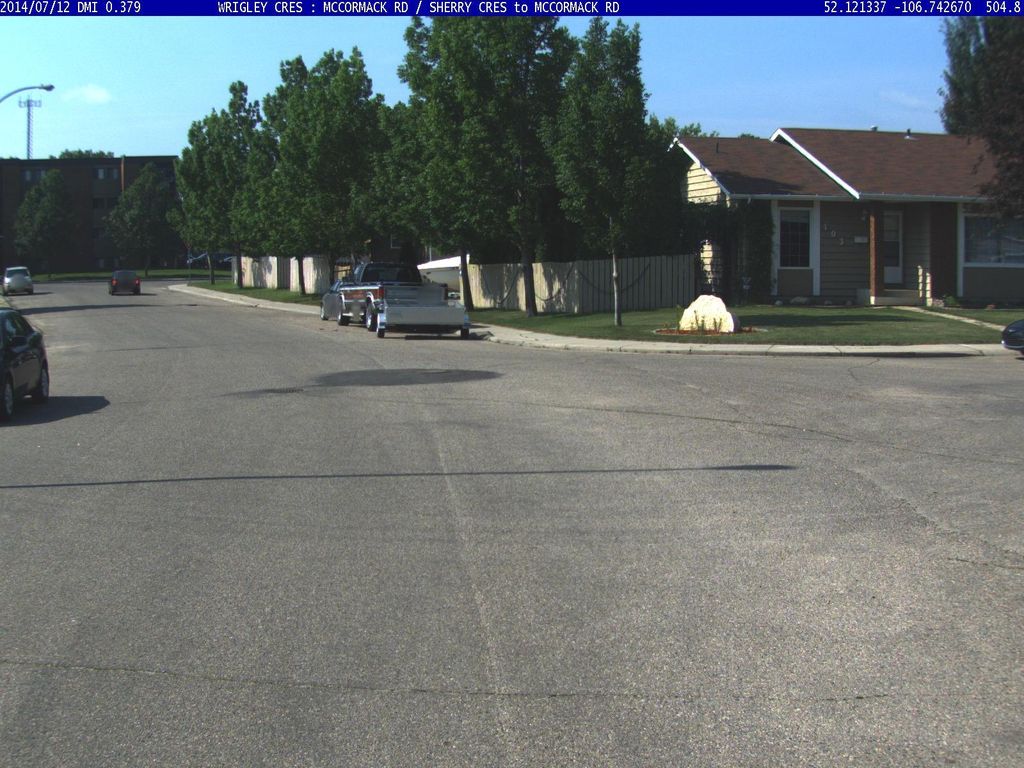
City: saskatoon